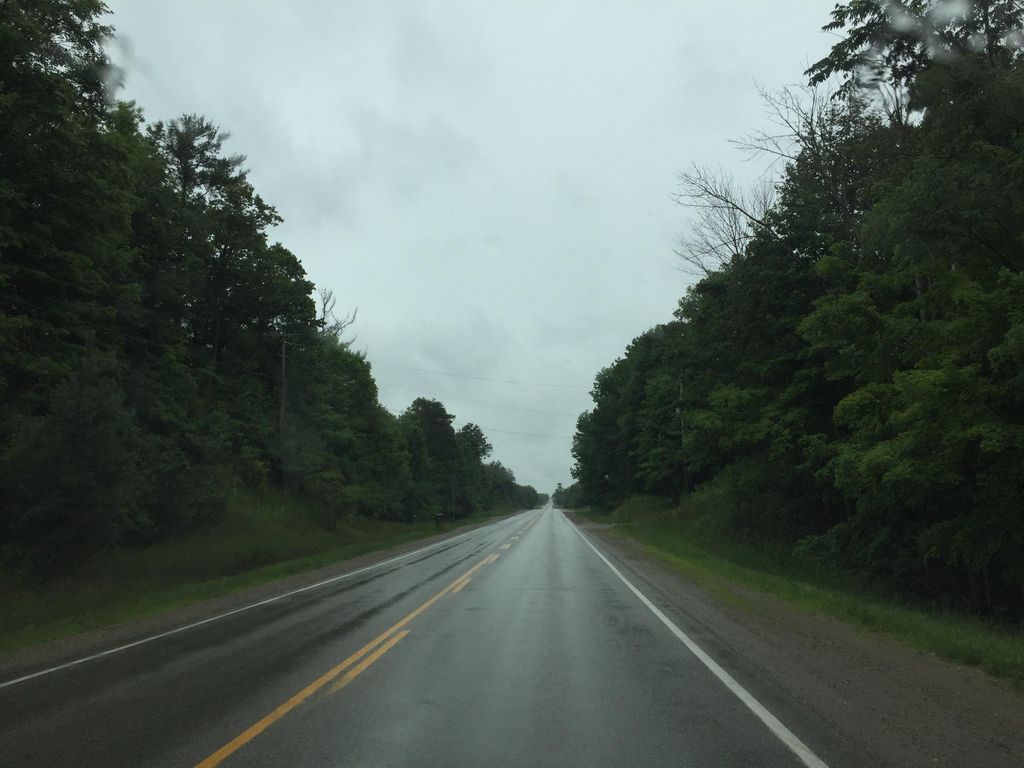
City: kitchener-waterloo